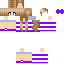
A female human skin with medium skin, wearing blonde long hair dressed in a blue tshirt and red pants, featuring a closed mouth.